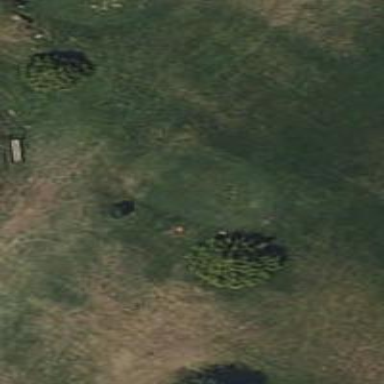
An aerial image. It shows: Golf tee.